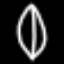
Label: leaf